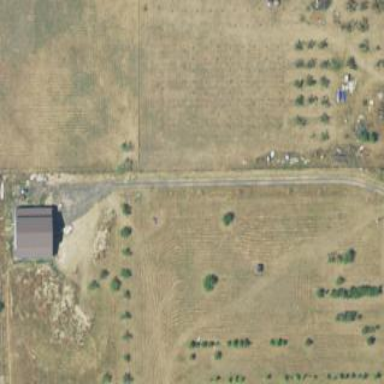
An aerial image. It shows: Orchard.